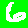
Digit: 6